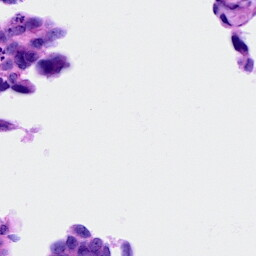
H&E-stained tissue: Ovarian